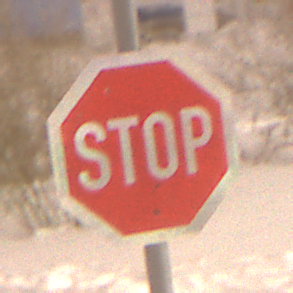
Verkehrszeichen: Stop
Umgebung: Outdoor, Urban
Tageszeit: Night
Wetter: Overcast
Licht: Artificial
Jahreszeit: Winter
Kontrast: MediumContrast